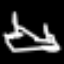
Label: squiggle